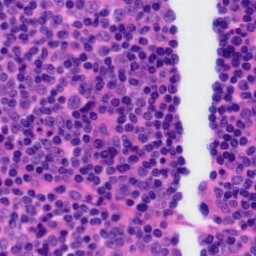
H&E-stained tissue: Tonsil